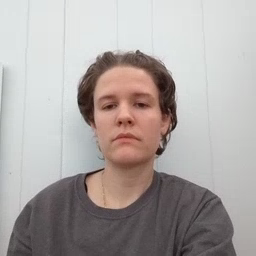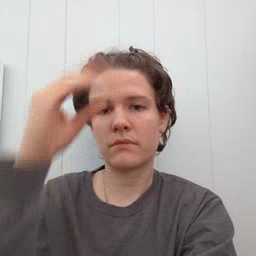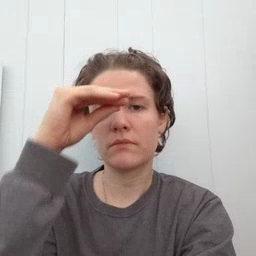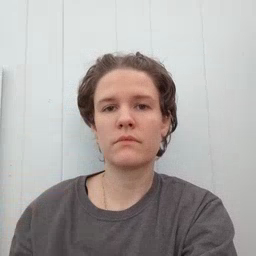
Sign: boy